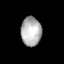
Tissue: lung
Cell type: Endothelial cells
Senescence score: 0.6475
Nuclear area (px): 571
Mean DAPI intensity: 180.702